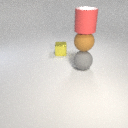
large gray rubber sphere below large red rubber cylinder